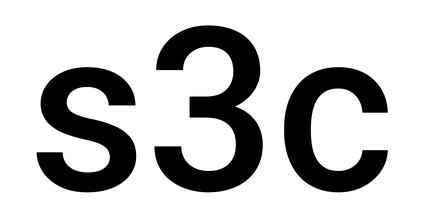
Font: Roboto_Medium